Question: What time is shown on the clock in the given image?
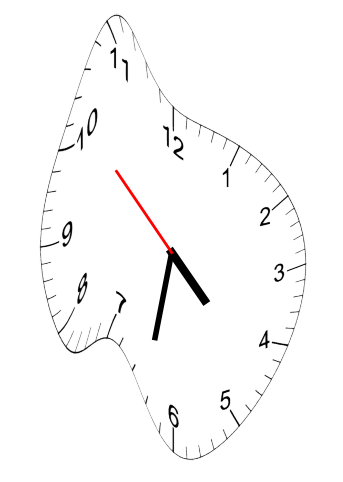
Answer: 04:31:52